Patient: sex M, age 48
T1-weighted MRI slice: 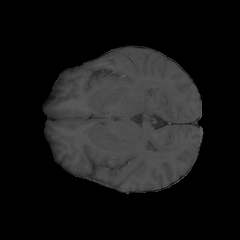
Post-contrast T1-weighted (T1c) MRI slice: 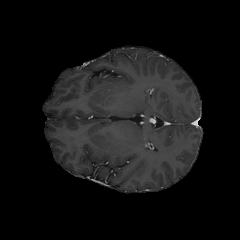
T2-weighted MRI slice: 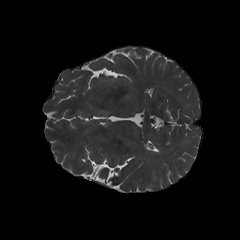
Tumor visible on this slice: no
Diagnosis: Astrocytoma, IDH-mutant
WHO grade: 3